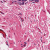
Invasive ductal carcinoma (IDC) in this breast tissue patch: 0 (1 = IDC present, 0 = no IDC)